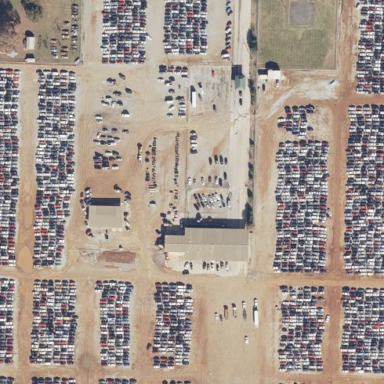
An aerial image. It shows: Scrap yard situated in industrial area.